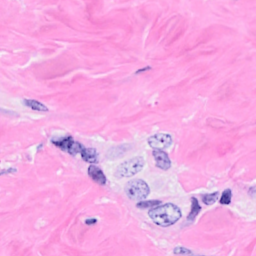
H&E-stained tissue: Breast